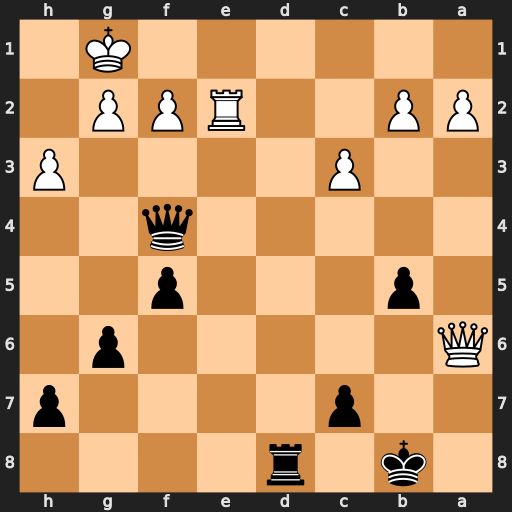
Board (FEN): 1k1r4/2p4p/Q5p1/1p3p2/5q2/2P4P/PP2RPP1/6K1
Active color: b
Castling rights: -
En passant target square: -
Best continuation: Rd1+ Re1 Rxe1#